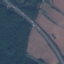
Land use / land cover class: Highway